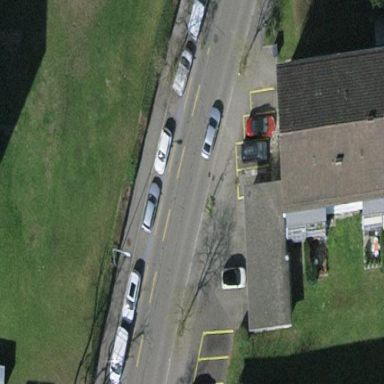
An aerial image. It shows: Parking lane.